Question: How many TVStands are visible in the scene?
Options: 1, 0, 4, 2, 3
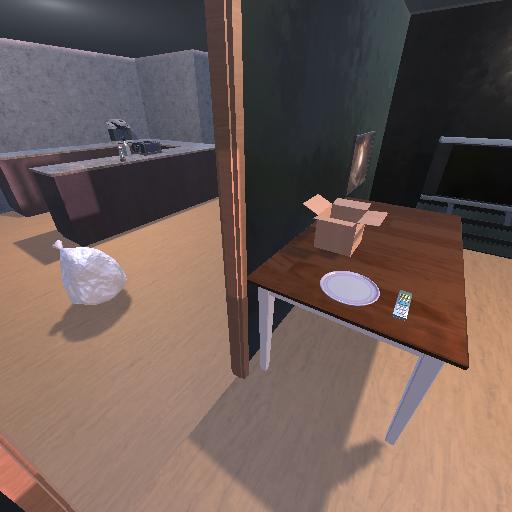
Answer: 1